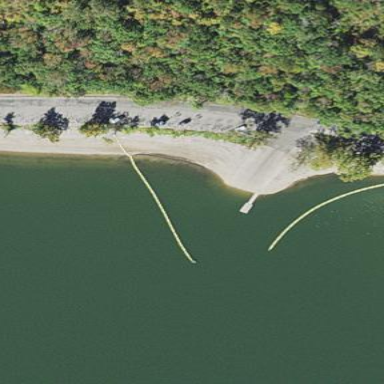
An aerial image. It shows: Dock located along the waterway.